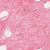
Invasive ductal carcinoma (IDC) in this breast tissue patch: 0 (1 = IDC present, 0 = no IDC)